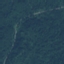
Land use / land cover class: Forest